Question: I have latitude and longitude data such as...
'''
lat=runif(1000, min = 22.1, max = 22.8)
lon=runif(1000, min = 120, max = 120.6)
latlon=cbind(lat,lon)
'''
and I want to classify them into different zones based on this...
'''
Zone=c("A","B","C","C","C","D","E","E","E")
North=c(23,23,22.83,22.67,22.42,22.33,22.33,22.42,22.50)
South=c(22.67,22.67,22.67,22.33,22.33,22.08,22.08,22.33,22.42)
East=c(120,120.2,120.2,120.3,120.4,120.5,120.7,120.6,120.5)
West=c(119.7,120,120.2,120,120.3,120.2,120.5,120.4,120.3)
data.frame(cbind(Zone,North,South,East,West))
'''

I want to separate my gis data 'latlon'into 5 different zone (A,B,C,D,E)
and I tried to use 'ifelse' before, but it seems to be not very efficiently
Anyway I can finish it more quickly?
=====================
I write a new code based on Adrian Martin's suggestion
'''
newzone=case_when(lat >= zzz$South[1] & lat <= zzz$North[1] & lon <= zzz$East[1] & lon >= zzz$West[1]~ zzz$Zone[1],
lat >= zzz$South[2] & lat <= zzz$North[2] & lon <= zzz$East[2] & lon >= zzz$West[2]~ zzz$Zone[2],
lat >= zzz$South[3] & lat <= zzz$North[3] & lon <= zzz$East[3] & lon >= zzz$West[3]~ zzz$Zone[3],
lat >= zzz$South[4] & lat <= zzz$North[4] & lon <= zzz$East[4] & lon >= zzz$West[4]~ zzz$Zone[4],
lat >= zzz$South[5] & lat <= zzz$North[5] & lon <= zzz$East[5] & lon >= zzz$West[5]~ zzz$Zone[5],
lat >= zzz$South[6] & lat <= zzz$North[6] & lon <= zzz$East[6] & lon >= zzz$West[6]~ zzz$Zone[6],
lat >= zzz$South[7] & lat <= zzz$North[7] & lon <= zzz$East[7] & lon >= zzz$West[7]~ zzz$Zone[7],
lat >= zzz$South[8] & lat <= zzz$North[8] & lon <= zzz$East[8] & lon >= zzz$West[8]~ zzz$Zone[8],
lat >= zzz$South[9] & lat <= zzz$North[9] & lon <= zzz$East[9] & lon >= zzz$West[9]~ zzz$Zone[9])
'''
Is there anyway I can make the code more simpe? Thanks
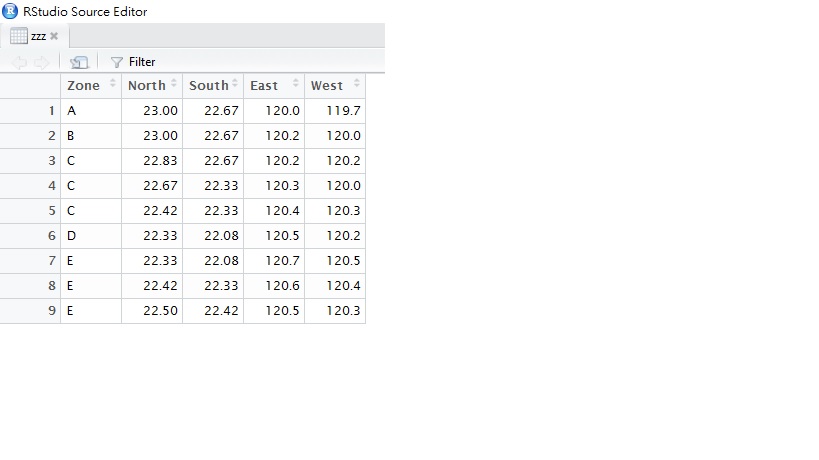
Answer: cut() (the answer linked to in r2evans' comment) will work if you're slicing into 5 sections of equal width or whatever, or if you have some vector of proportions you're trying to match. If you're trying to match already existing lat/lon coordinates (as seems likely since you're trying to use ifelse), I'd use dplyr's function case_when().
'''
library(dplyr)
latlon <- bind_cols(lat, lon) %>%
mutate(Zone = case_when(.$lat > 22.83 & .$lon > 120.2 ~ A,
.$lat > 22.42 & .$lon > 120.0 ~ B,
etc etc)
'''
case_when is how to get ifelse-type statements into a dplyr chain. It runs quicker that ifelse, I believe.